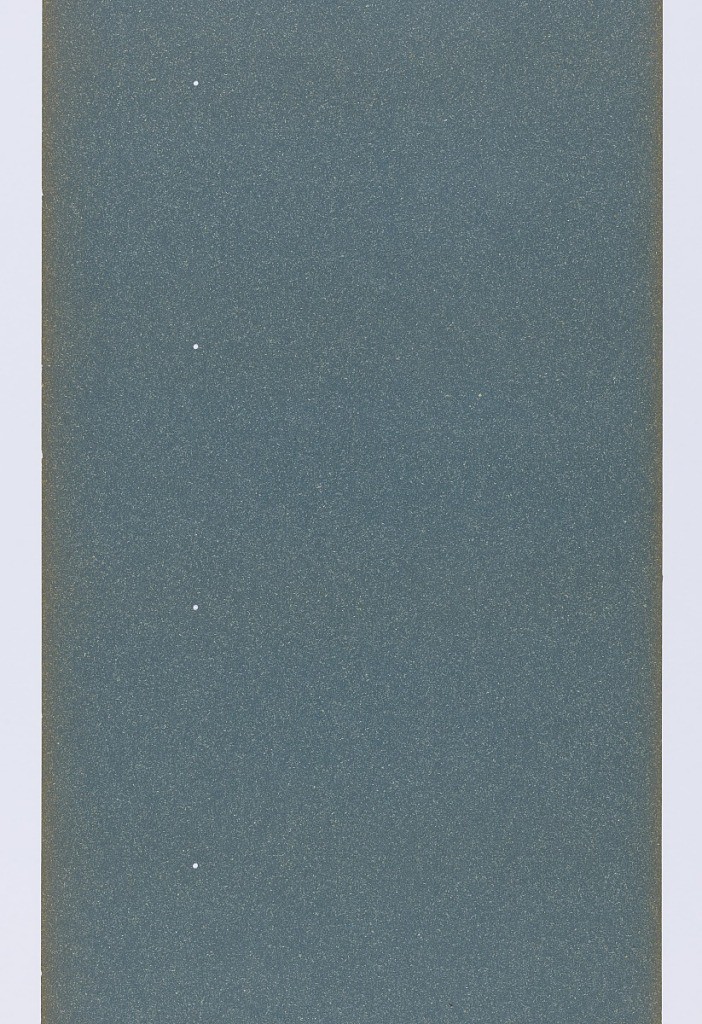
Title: Sidewall
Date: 1910–14
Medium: Oatmeal paper
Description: Unprinted blue oatmeal paper. Pierced holes at regular intervals along length. Fading along edge.